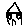
Label: house